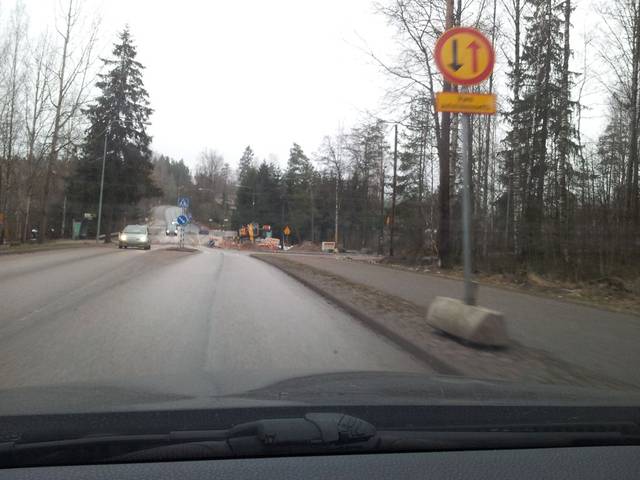
Region: Finland
Coordinates: 60.192, 24.765